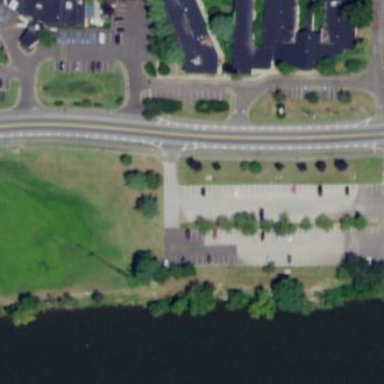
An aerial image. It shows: Parking area with surface.